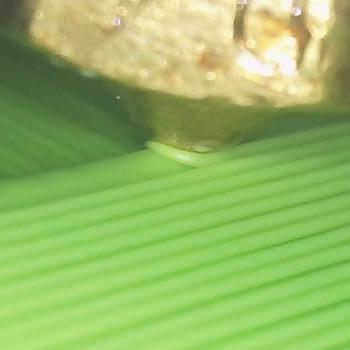
Flow rate: 200%